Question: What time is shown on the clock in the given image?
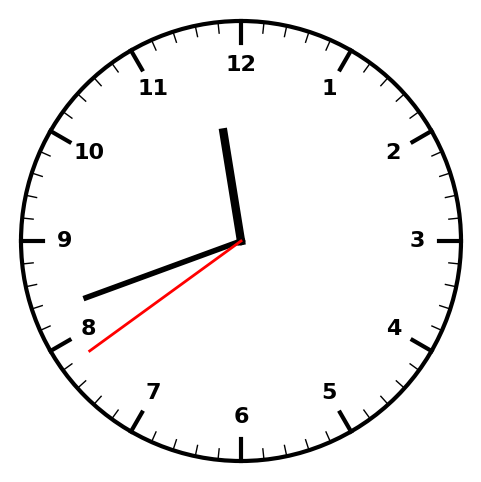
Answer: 11:41:39